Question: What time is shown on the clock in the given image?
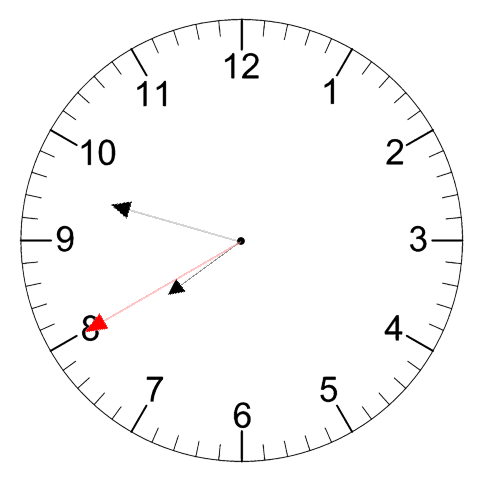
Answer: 07:47:40